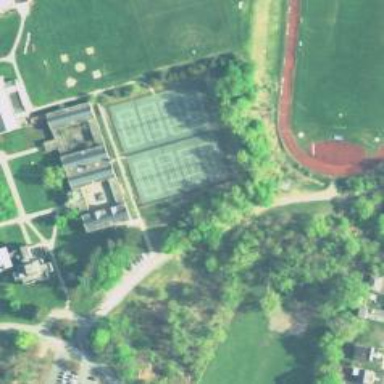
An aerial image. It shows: Tennis court on pitch designated for leisure land.